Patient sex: M
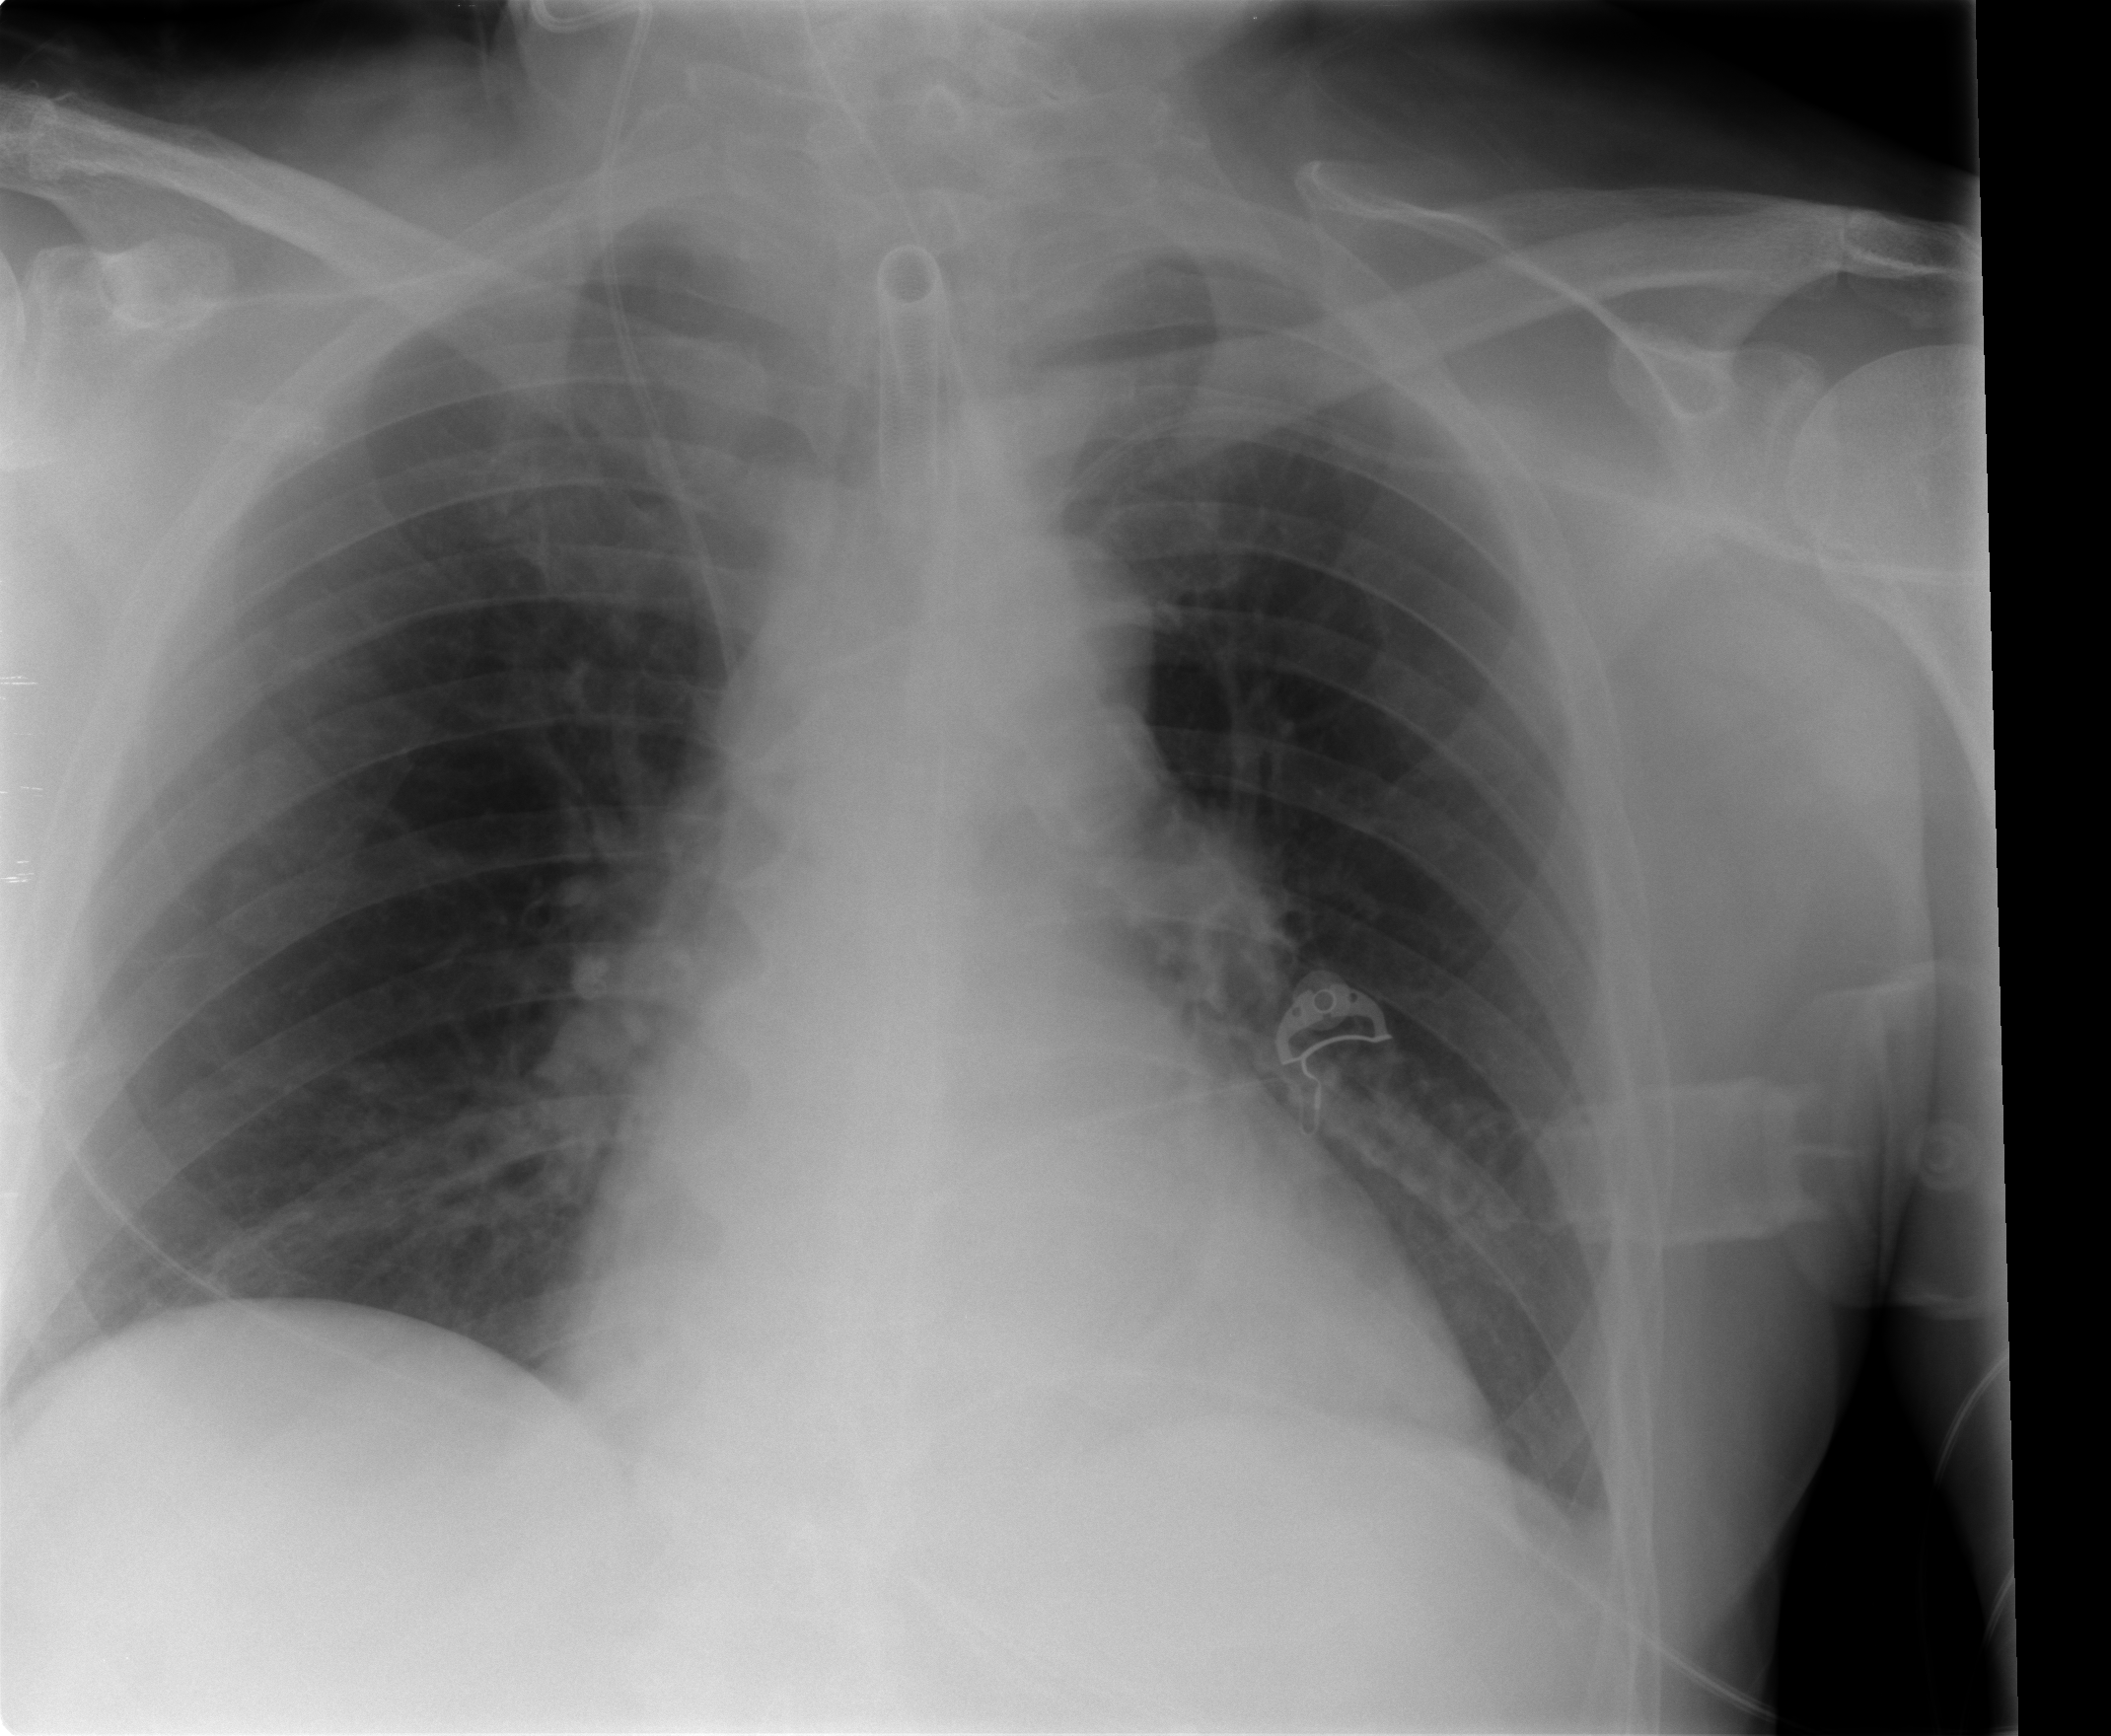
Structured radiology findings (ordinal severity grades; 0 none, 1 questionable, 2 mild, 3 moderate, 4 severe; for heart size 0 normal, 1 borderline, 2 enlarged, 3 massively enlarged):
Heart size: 1
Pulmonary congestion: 1
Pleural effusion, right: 1
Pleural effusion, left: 1
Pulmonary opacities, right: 0
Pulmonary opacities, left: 0
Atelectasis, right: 2
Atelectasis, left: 2